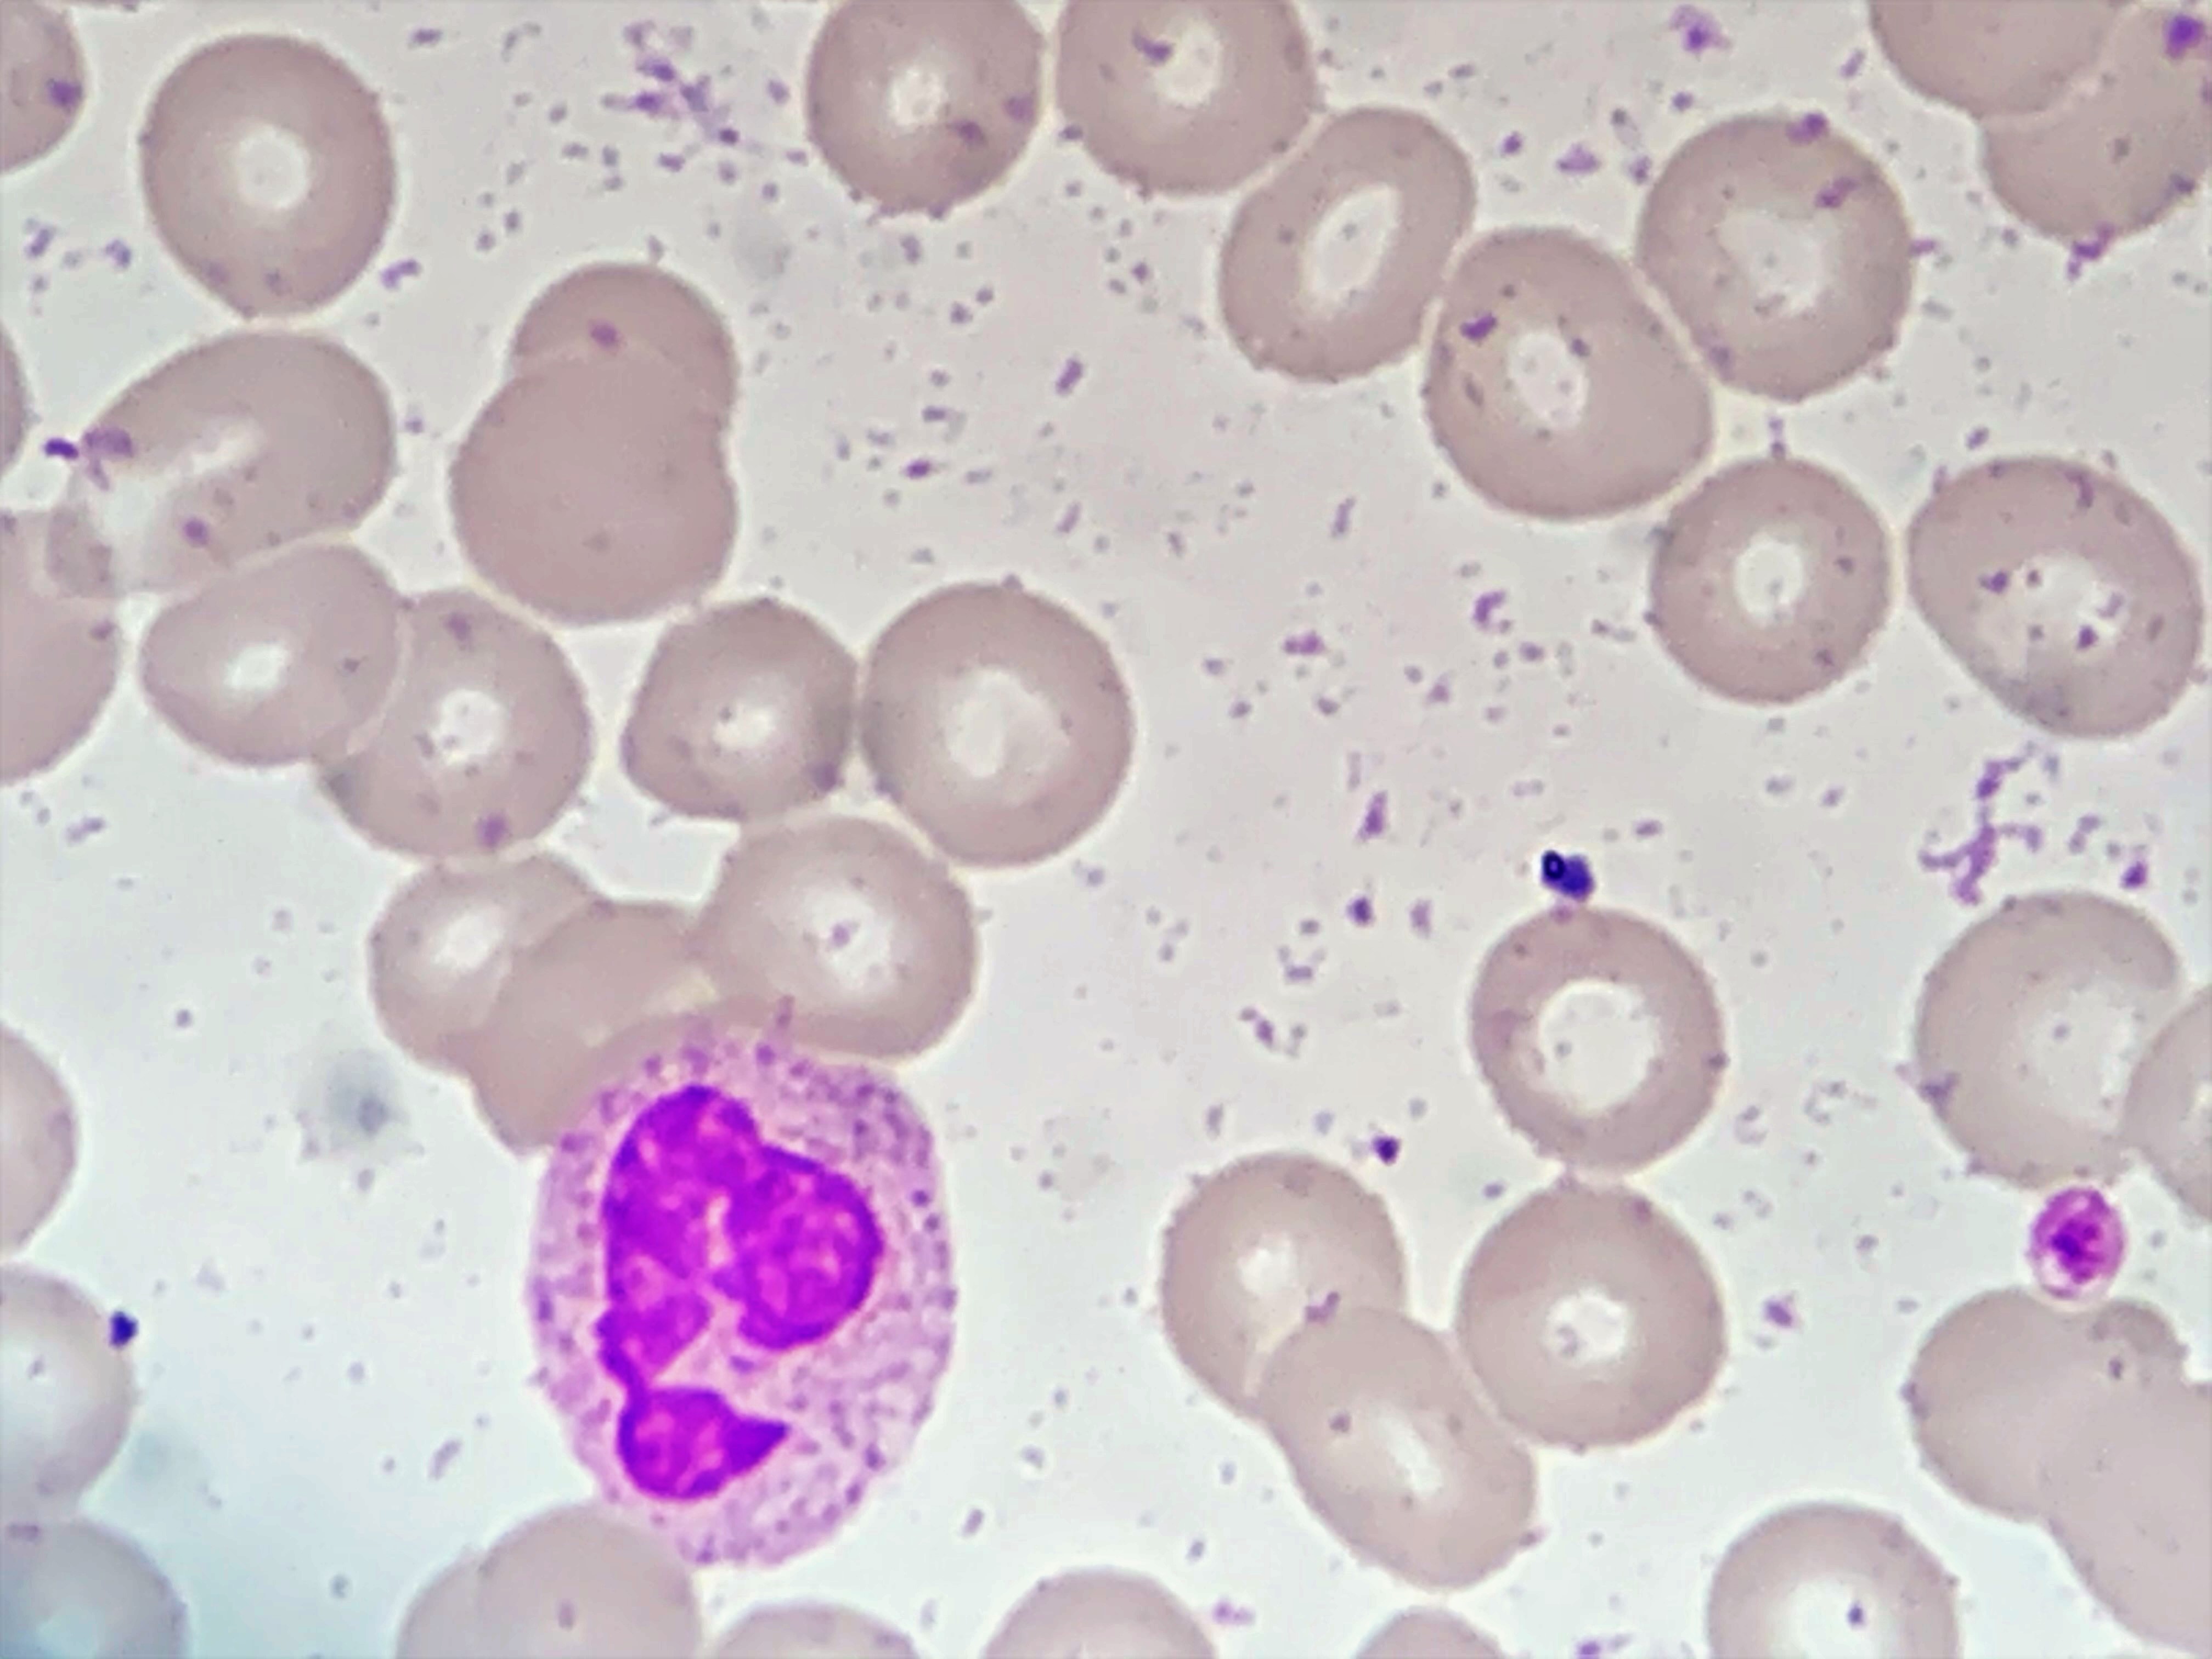
Cell type: NEUTROPHILS